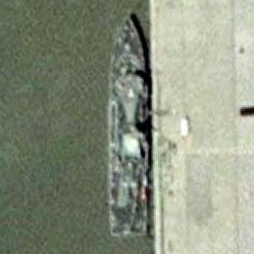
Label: destroyer